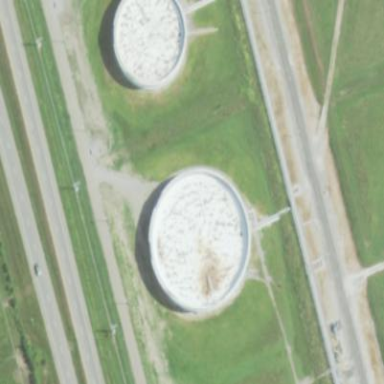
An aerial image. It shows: Storage tank that is man-made.